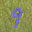
Label: 9